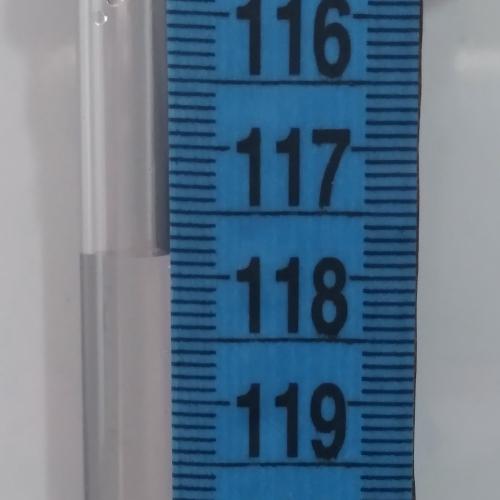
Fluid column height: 117.8 cm